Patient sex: F
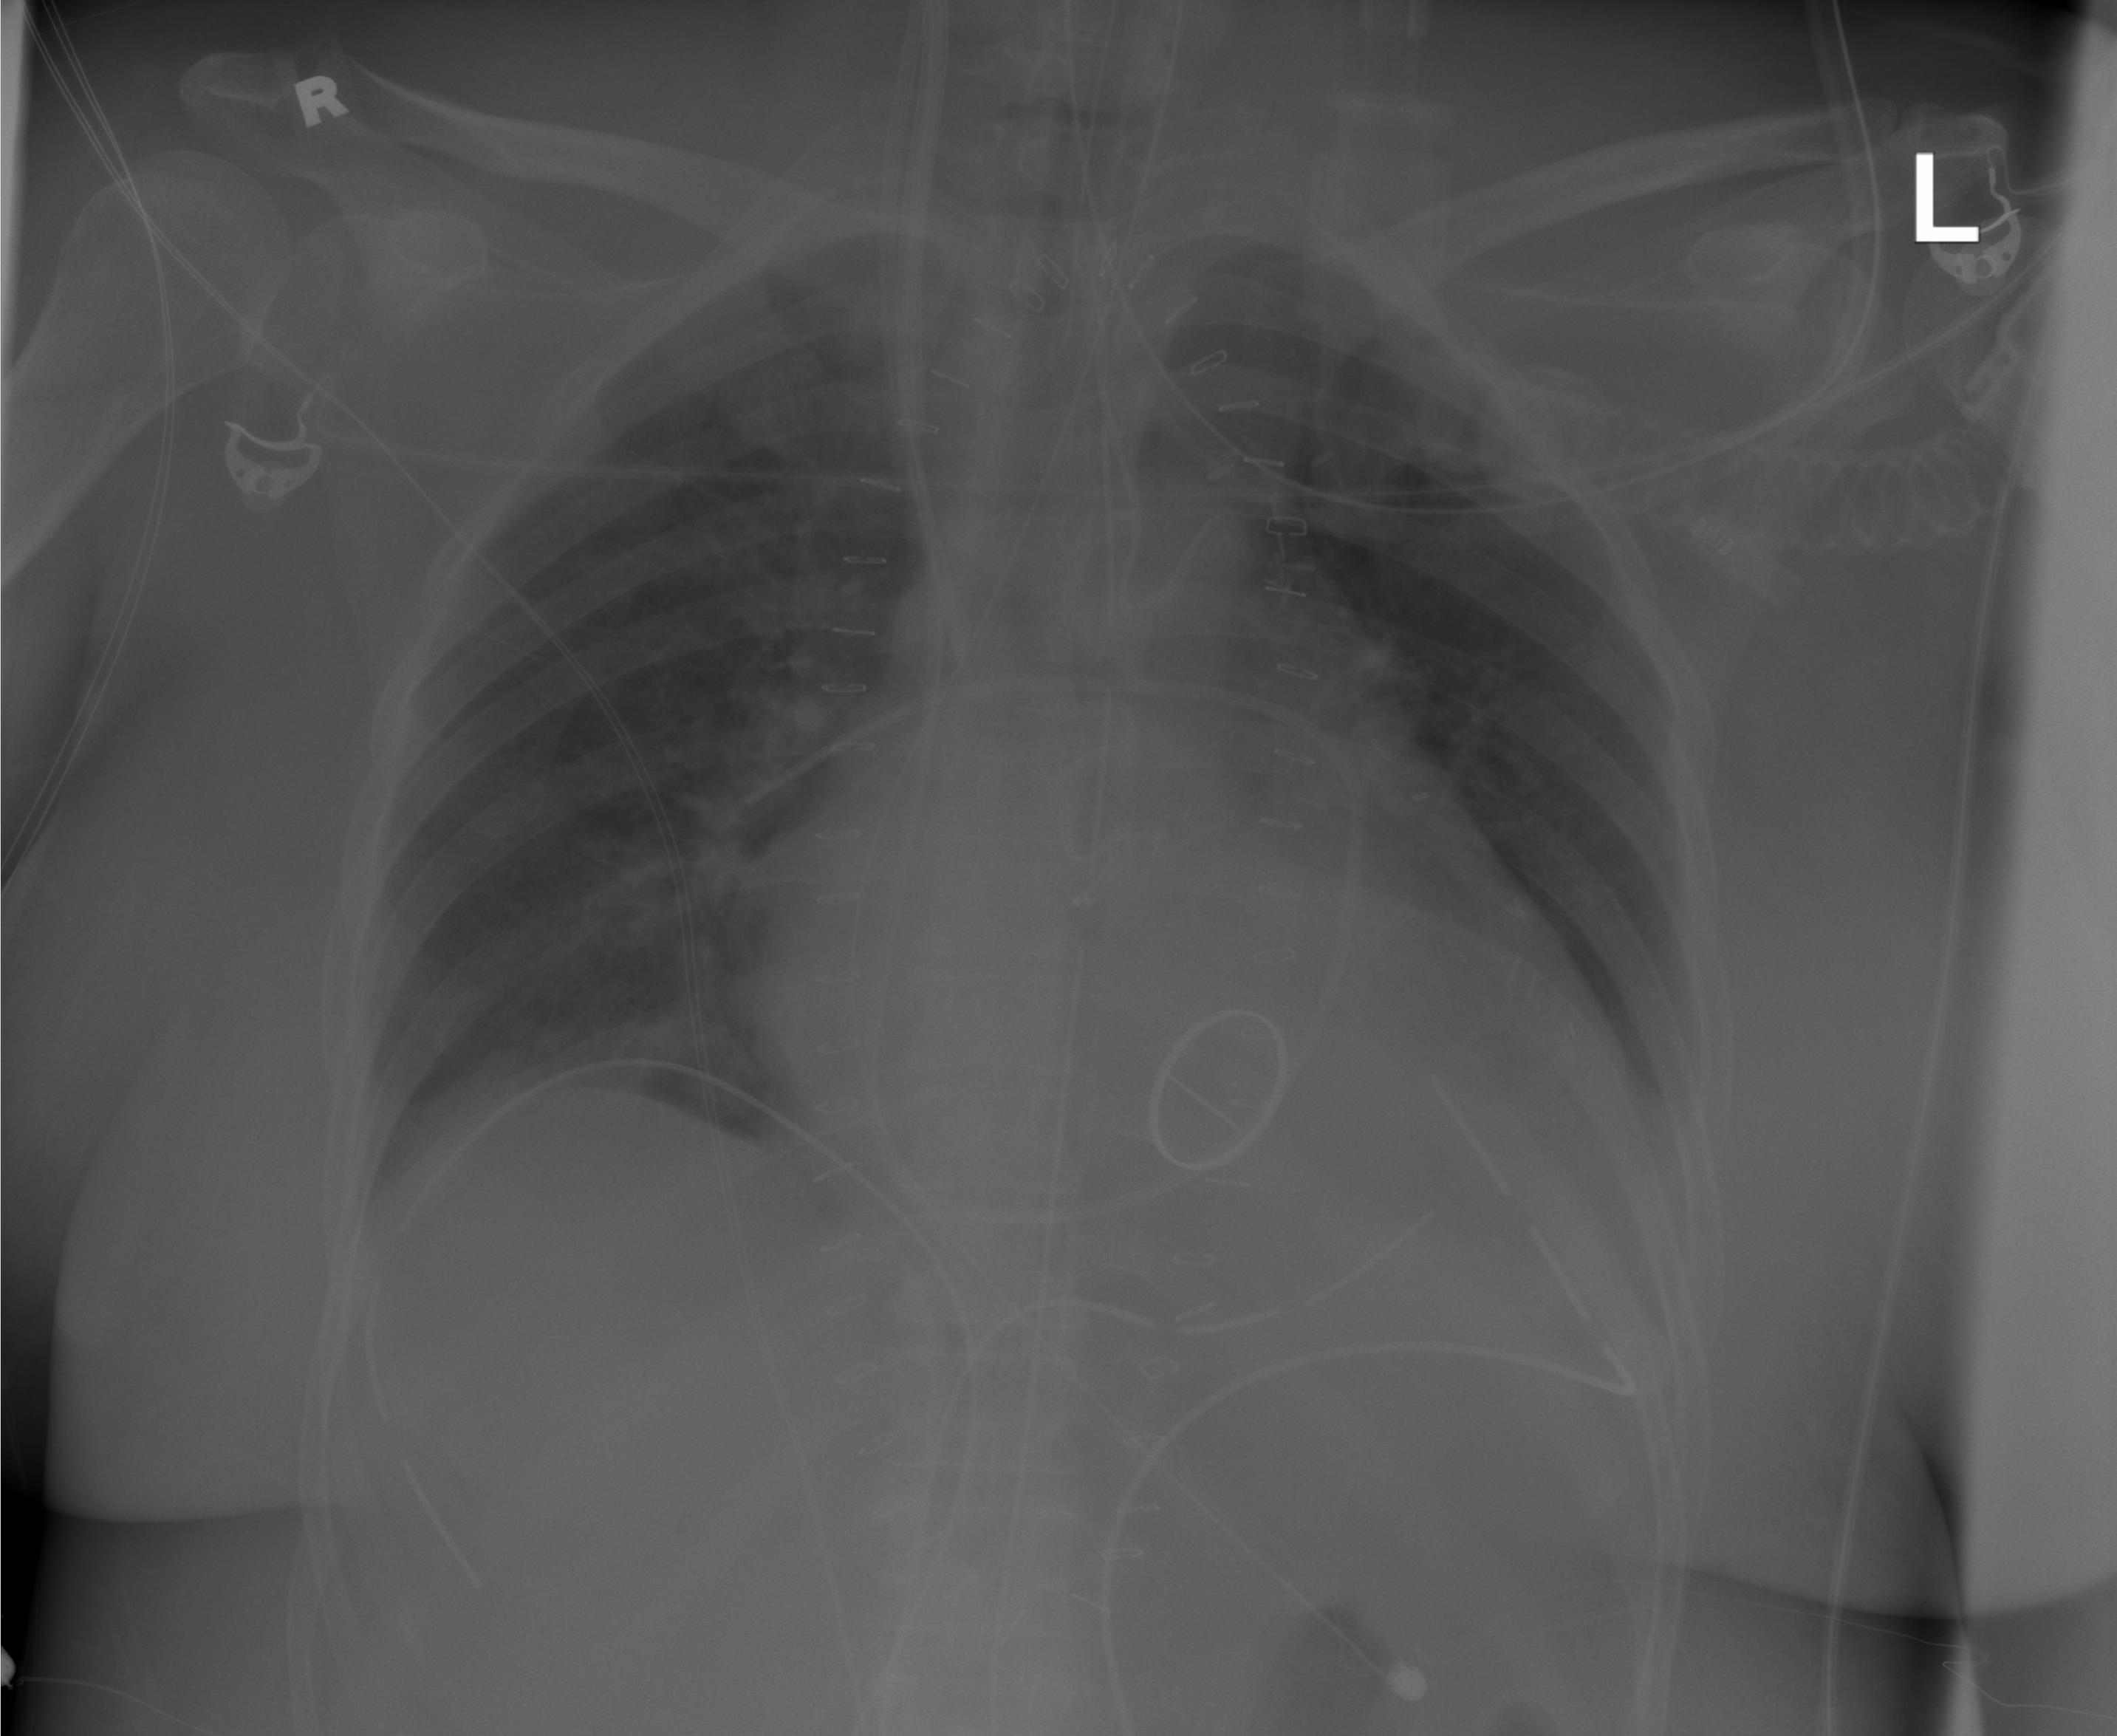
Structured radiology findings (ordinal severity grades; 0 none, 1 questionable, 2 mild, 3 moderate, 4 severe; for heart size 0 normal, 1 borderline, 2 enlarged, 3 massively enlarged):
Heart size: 0
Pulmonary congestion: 0
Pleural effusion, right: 0
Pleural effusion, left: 2
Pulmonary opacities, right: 0
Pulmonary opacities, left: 0
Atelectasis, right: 2
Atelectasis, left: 2